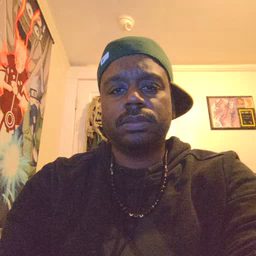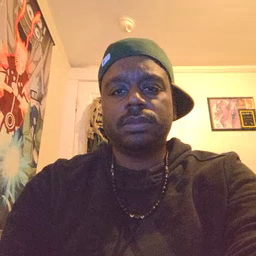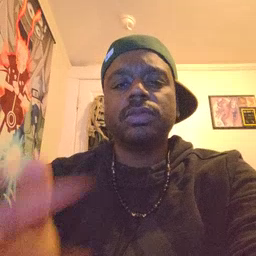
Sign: cute